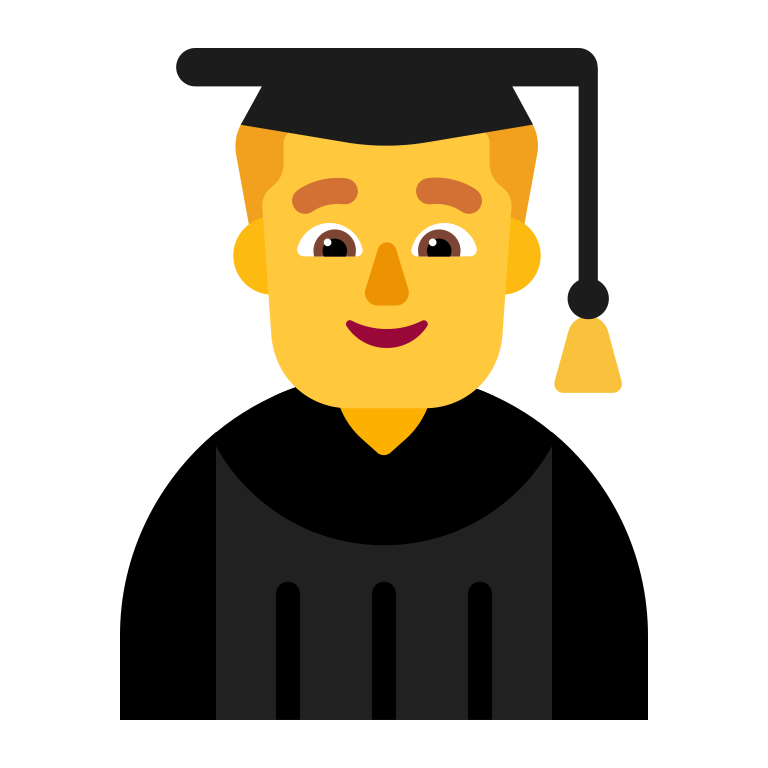
man student flat default